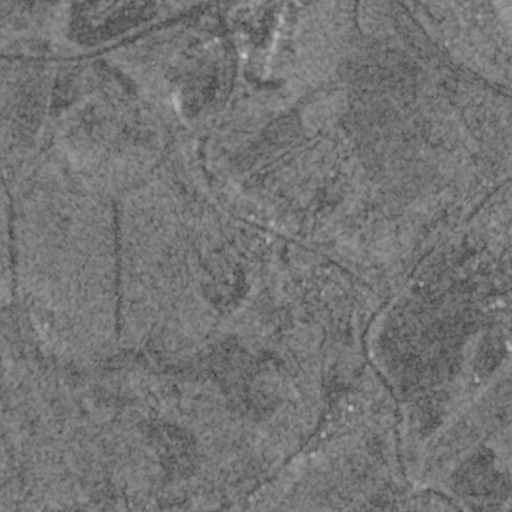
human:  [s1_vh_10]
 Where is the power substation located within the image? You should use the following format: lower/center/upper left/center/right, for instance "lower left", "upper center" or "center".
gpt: The power substation is located in the upper left of the image.
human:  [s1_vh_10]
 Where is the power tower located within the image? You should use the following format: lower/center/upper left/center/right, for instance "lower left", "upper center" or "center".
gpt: The power tower is located in the left of the image.
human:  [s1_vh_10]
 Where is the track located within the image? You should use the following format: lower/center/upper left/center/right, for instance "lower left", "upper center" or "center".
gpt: The track is located in the center right of the image.
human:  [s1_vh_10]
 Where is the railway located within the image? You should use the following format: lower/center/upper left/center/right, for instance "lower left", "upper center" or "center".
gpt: The railway is located in the right of the image.
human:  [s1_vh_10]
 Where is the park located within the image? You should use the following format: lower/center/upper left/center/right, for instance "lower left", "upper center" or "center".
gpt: There is no park in the image.

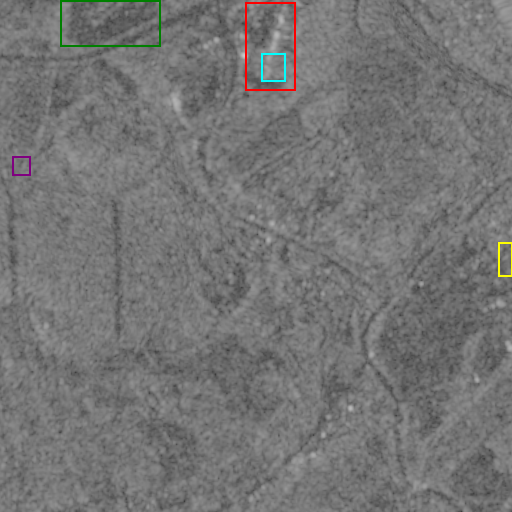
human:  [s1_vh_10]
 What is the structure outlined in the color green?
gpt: The structure outlined in green is a park.
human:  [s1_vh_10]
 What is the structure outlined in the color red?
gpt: The structure outlined in red is a parking lot.
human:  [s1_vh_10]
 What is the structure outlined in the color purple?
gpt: The structure outlined in purple is a power substation.
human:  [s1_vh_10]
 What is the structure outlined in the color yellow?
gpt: The structure outlined in yellow is a track.
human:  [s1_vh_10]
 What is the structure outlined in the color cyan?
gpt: The structure outlined in cyan is a building.
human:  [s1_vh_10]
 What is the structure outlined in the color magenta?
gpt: There is no magenta outline.